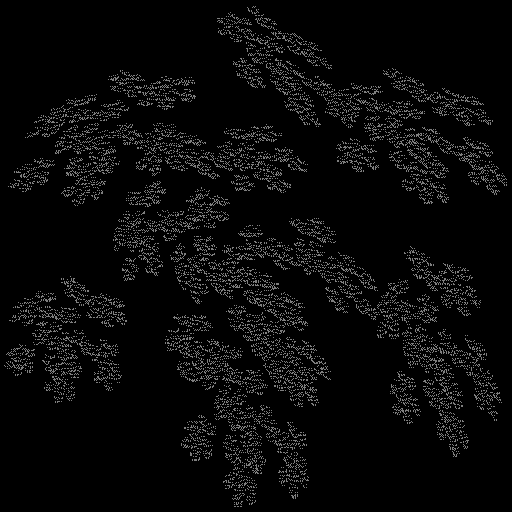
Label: pinetree